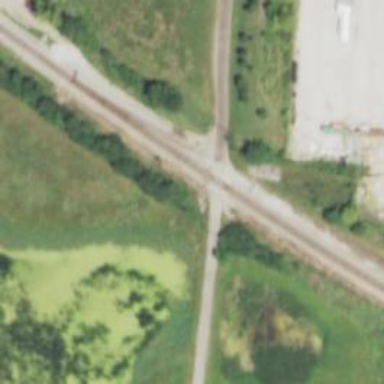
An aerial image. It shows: Level crossing along the railway.